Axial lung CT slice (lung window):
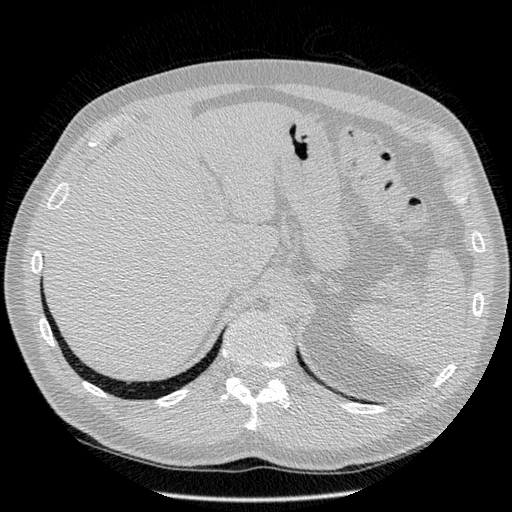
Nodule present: no